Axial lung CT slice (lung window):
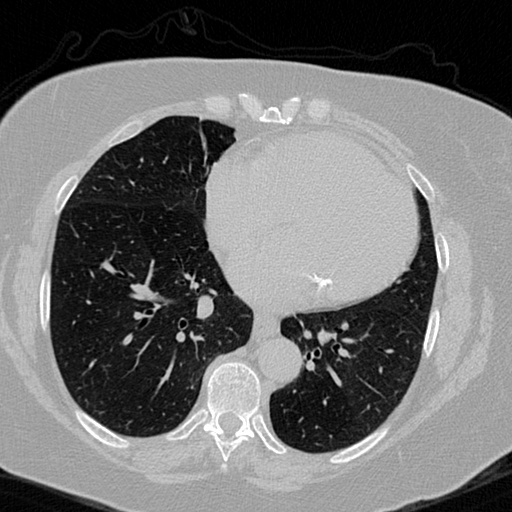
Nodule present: no